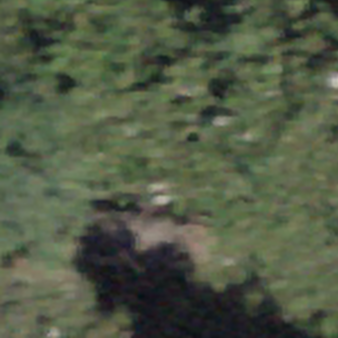
Label: other